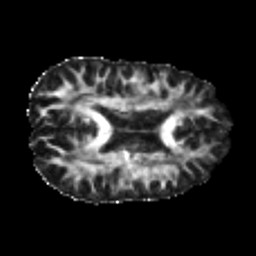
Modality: FA
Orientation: axial
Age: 23
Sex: male
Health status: healthy
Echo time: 0.074 s